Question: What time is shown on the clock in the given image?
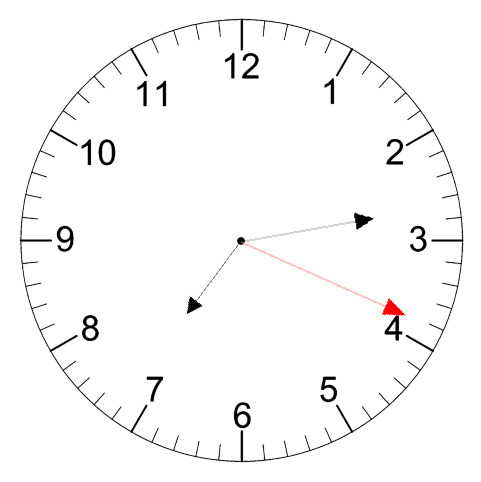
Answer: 07:13:19